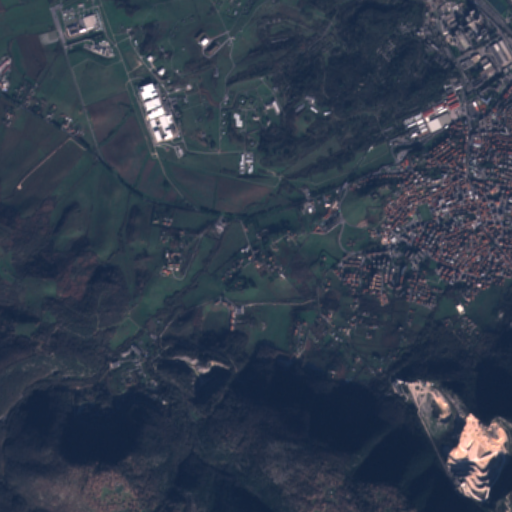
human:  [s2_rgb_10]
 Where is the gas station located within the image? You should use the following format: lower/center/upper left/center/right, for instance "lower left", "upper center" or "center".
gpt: The gas station is located in the center right of the image.
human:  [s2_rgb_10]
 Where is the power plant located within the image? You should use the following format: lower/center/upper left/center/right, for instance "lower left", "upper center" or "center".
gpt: The power plant is located in the upper left of the image.
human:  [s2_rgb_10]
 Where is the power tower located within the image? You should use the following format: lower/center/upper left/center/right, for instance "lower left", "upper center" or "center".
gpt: The power tower is located in the upper right of the image.
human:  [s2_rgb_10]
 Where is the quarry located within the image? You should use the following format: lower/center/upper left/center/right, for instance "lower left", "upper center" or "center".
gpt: The quarry is located in the lower right of the image.
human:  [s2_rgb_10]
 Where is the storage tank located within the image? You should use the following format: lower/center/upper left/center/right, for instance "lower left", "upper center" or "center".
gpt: The storage tank is located in the center right of the image.
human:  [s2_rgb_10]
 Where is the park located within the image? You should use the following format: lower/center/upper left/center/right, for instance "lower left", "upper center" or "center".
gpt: There is no park in the image.